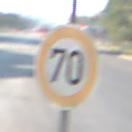
Verkehrszeichen: Geschwindigkeit70
Umgebung: Outdoor, Urban
Tageszeit: MorningAfternoon
Wetter: Clear
Licht: Natural
Jahreszeit: NotSpecified
Kontrast: HighContrast